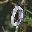
Label: 0